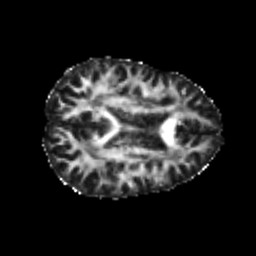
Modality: FA
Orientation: axial
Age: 25
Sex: female
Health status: healthy
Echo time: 0.074 s